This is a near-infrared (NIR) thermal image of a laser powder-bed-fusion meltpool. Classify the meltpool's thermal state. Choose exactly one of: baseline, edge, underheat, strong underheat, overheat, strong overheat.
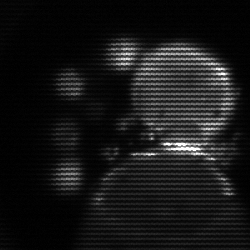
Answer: baseline